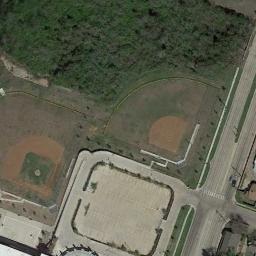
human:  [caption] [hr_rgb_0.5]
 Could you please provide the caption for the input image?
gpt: There are two baseball diamonds in the wasteland surrounded by the trees and roads .

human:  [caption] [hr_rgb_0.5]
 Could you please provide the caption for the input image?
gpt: There are two baseball diamonds between many trees and an open place with a road pass by .

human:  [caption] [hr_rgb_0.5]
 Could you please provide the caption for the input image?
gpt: A square lot is between two baseball diamonds .

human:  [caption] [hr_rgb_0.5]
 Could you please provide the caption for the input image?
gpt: There is a white house on the edge of the baseball field .

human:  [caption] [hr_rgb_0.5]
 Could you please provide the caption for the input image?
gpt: Two baseball diamonds next to the open area and a road beside .